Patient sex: M
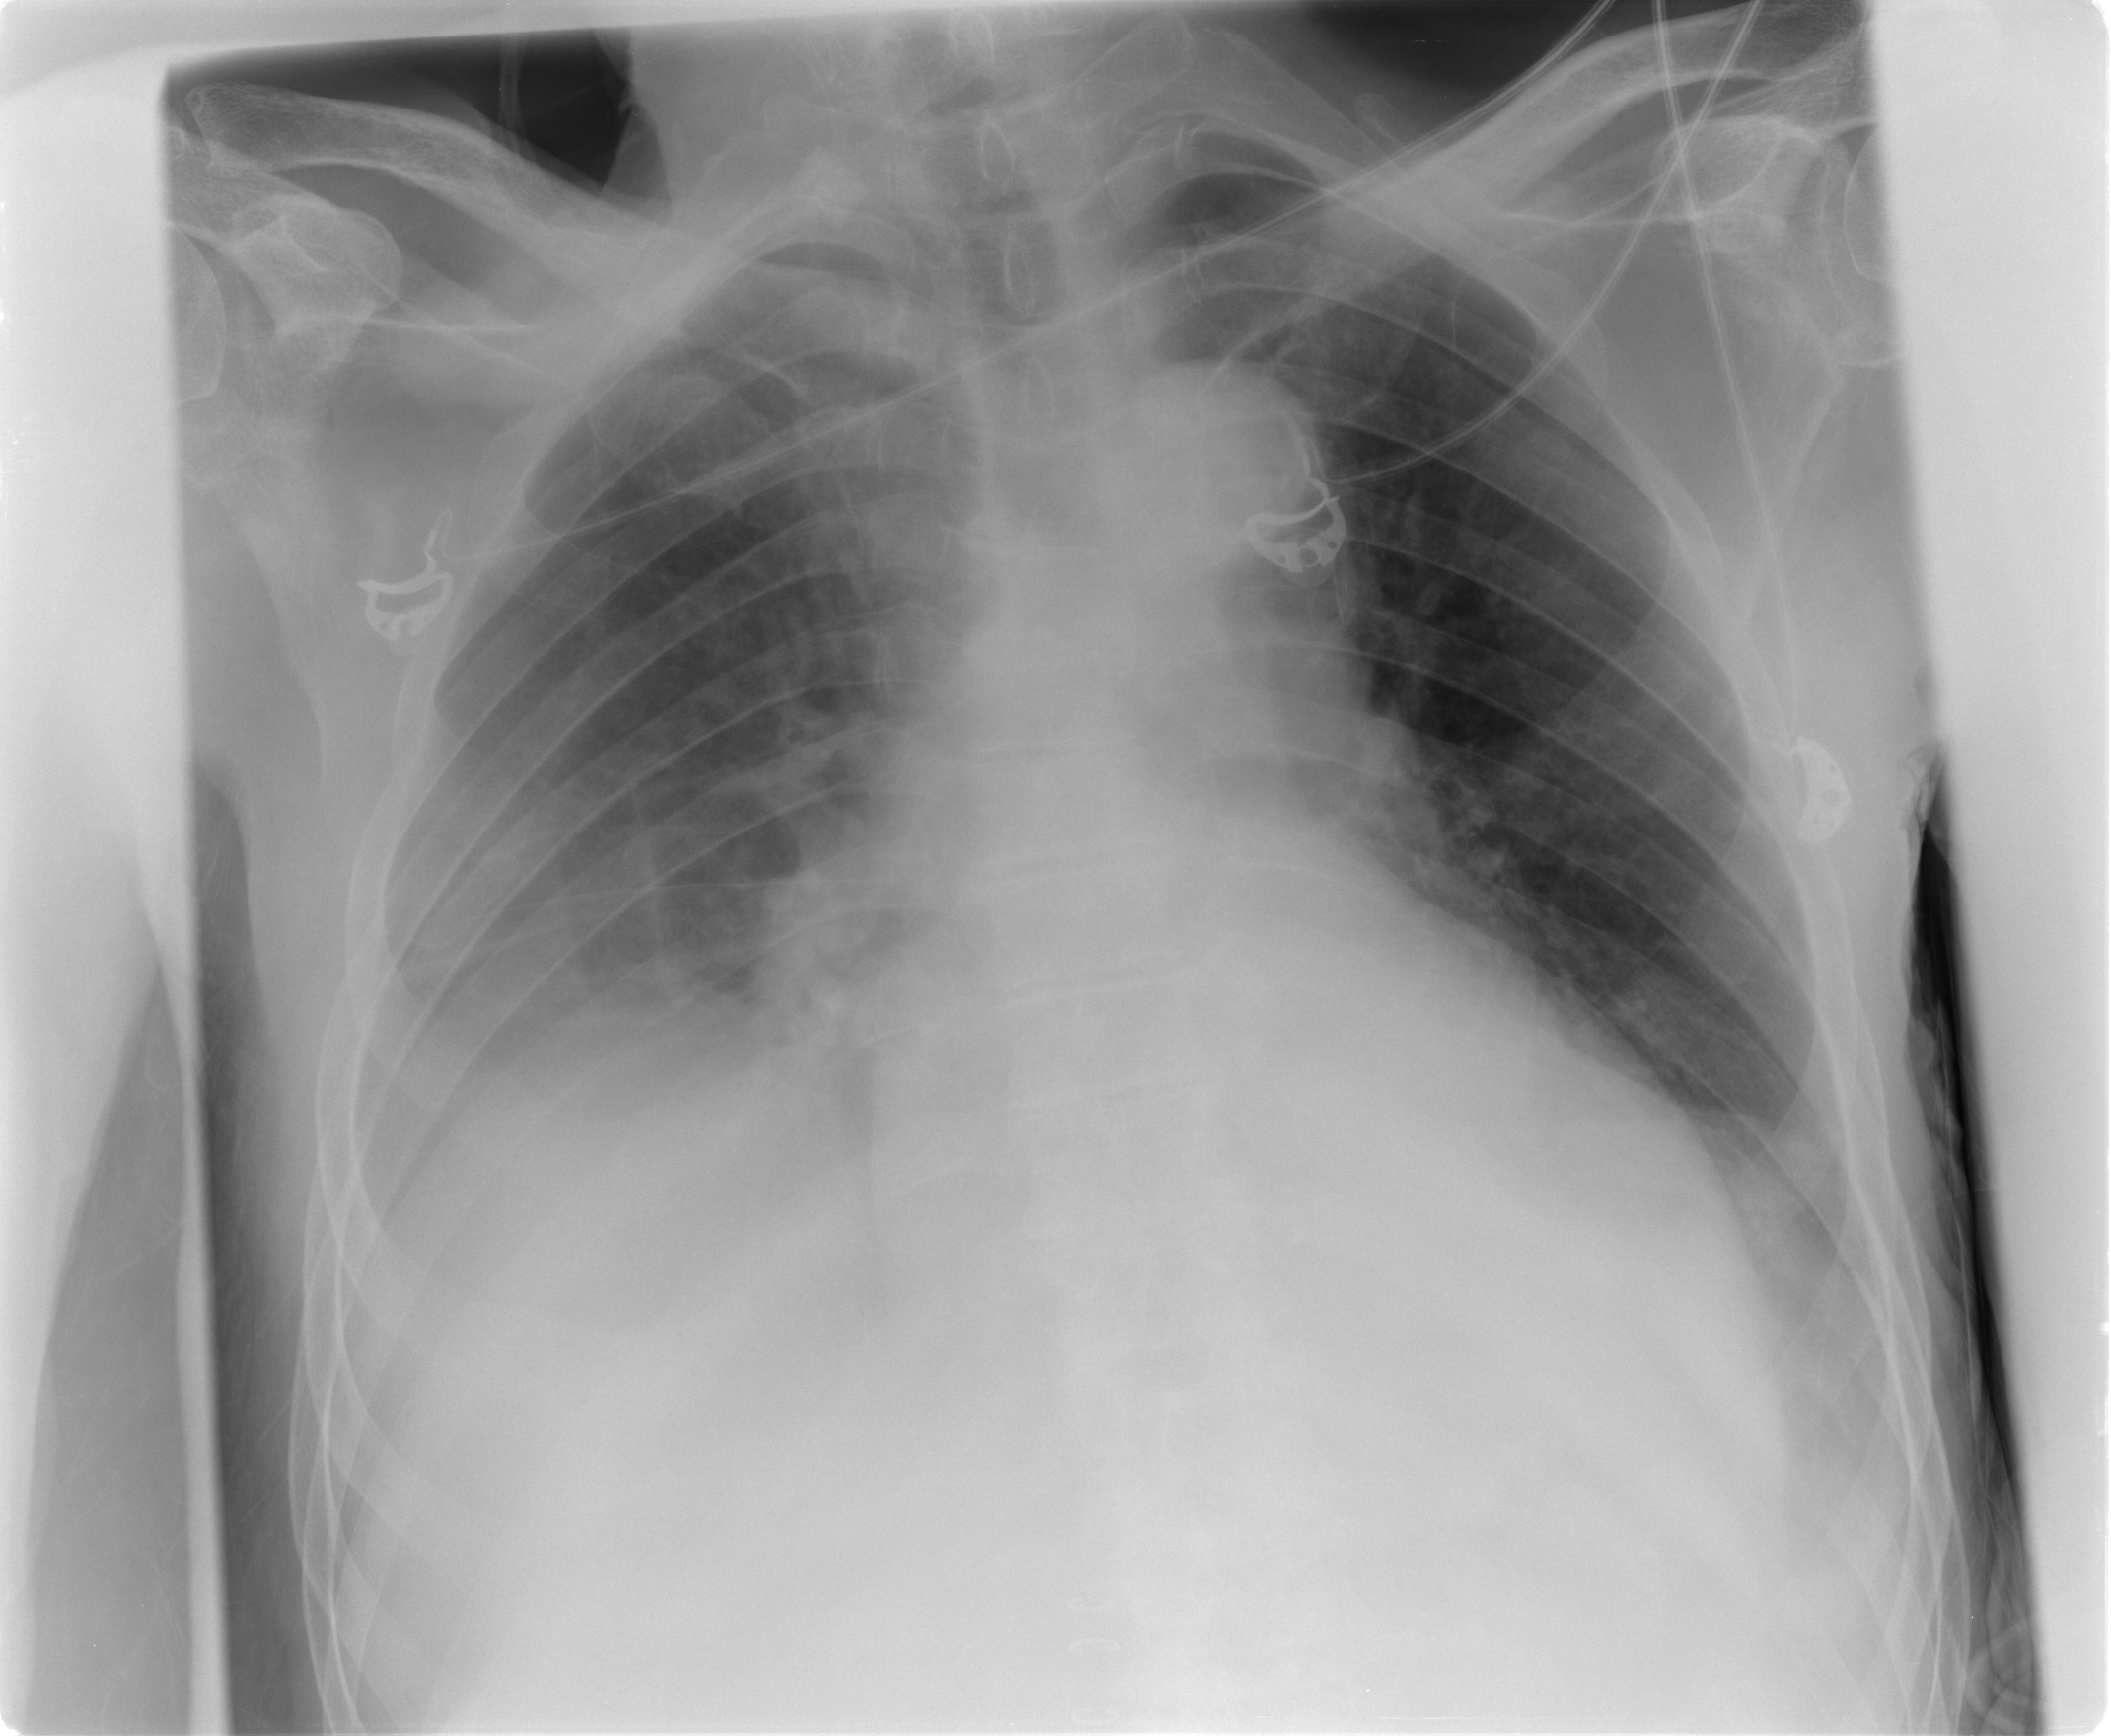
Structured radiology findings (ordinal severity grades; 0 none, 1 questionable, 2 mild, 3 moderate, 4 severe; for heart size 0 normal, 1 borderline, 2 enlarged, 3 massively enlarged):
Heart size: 2
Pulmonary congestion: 0
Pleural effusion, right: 2
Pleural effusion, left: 1
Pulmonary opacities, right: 0
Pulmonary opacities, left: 0
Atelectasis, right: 2
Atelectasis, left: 1